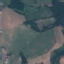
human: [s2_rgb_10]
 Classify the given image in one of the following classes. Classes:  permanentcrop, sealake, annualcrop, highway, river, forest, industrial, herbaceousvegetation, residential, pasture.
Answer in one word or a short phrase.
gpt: Pasture